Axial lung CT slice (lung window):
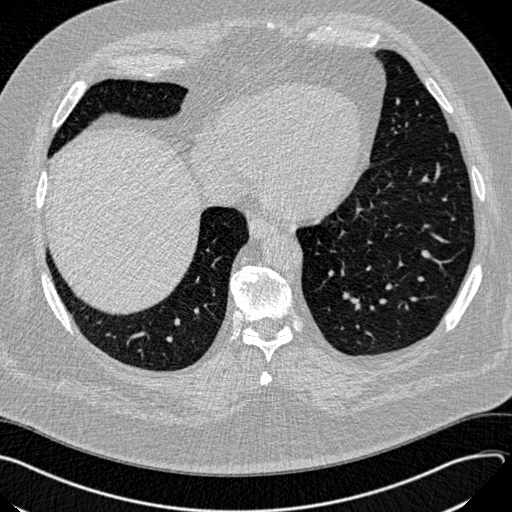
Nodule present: no